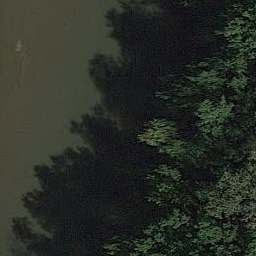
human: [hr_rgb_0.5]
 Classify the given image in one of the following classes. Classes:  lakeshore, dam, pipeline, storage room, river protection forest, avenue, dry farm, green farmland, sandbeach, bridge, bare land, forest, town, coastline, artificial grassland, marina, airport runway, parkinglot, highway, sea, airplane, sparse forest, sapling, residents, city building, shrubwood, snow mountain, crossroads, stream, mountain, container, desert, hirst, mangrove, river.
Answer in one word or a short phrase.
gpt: river protection forest